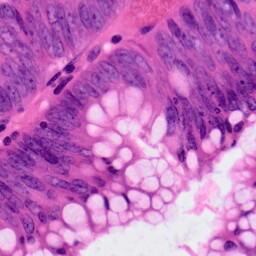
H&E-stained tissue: Colon